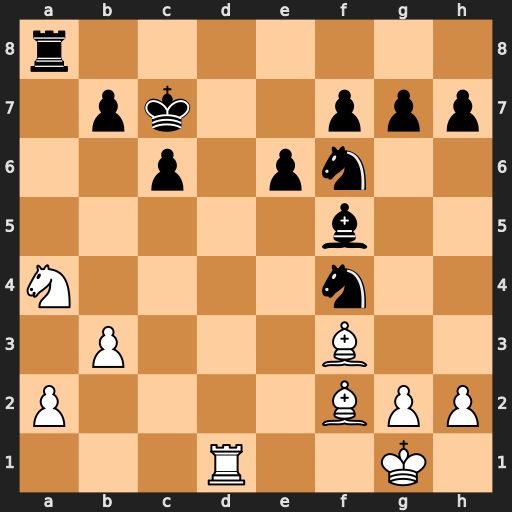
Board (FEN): r7/1pk2ppp/2p1pn2/5b2/N4n2/1P3B2/P4BPP/3R2K1
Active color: w
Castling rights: -
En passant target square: -
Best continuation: Bb6+ Kc8 Rd8#